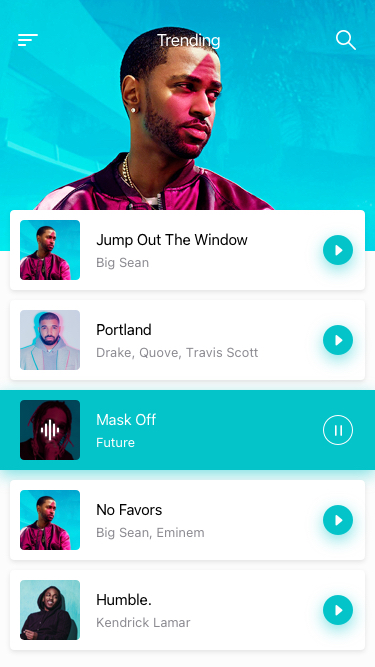
Text in this UI design:
Trending
Jump Out The Window
Big Sean
Portland
Drake, Quove, Travis Scott
Mask Off
Future
No Favors
Big Sean, Eminem
Humble.
Kendrick Lamar